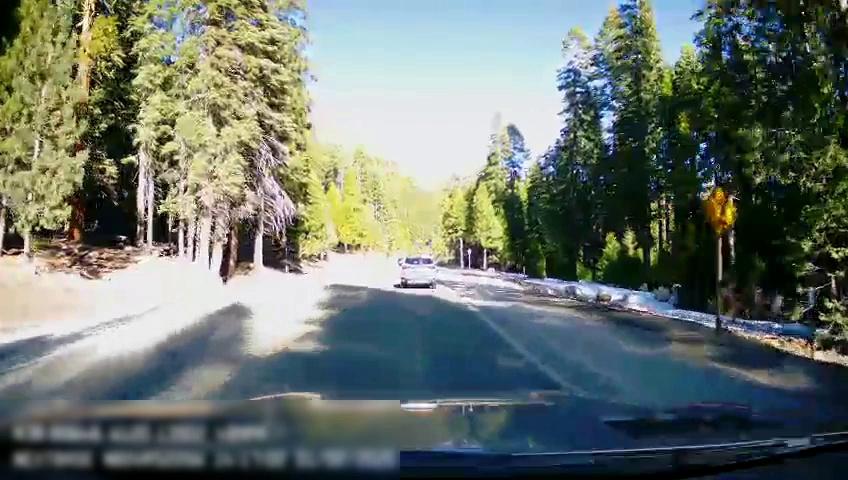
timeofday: Day
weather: Sunny
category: Drivable Space
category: Vehicles | SUV
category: Lanes | Opposite Lane
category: Lanes | Current Lane
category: Traffic | Signs
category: Traffic | Signs